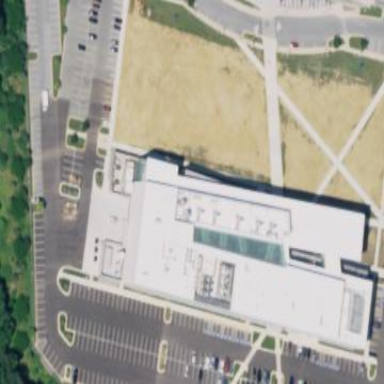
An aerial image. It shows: Office building.